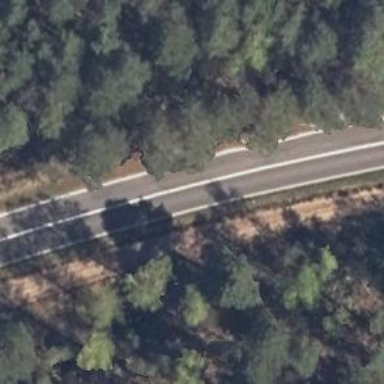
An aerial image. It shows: Asphalt road classified as tertiary.